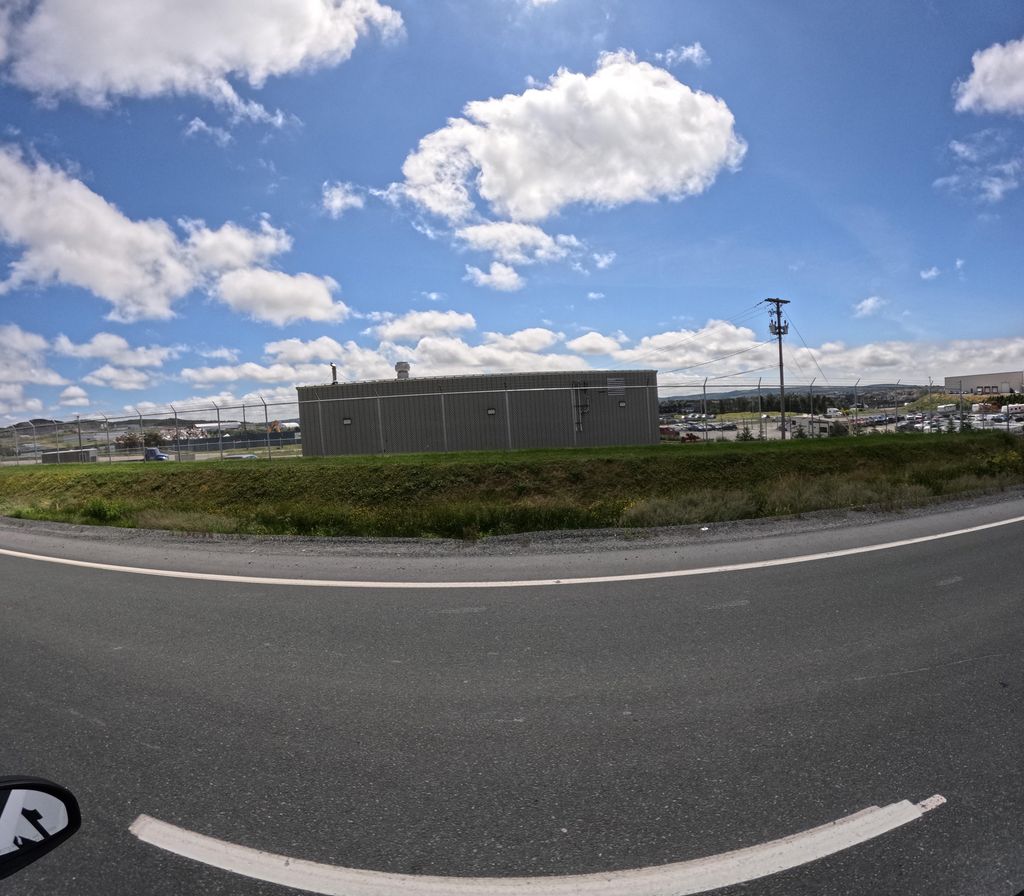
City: st_johns